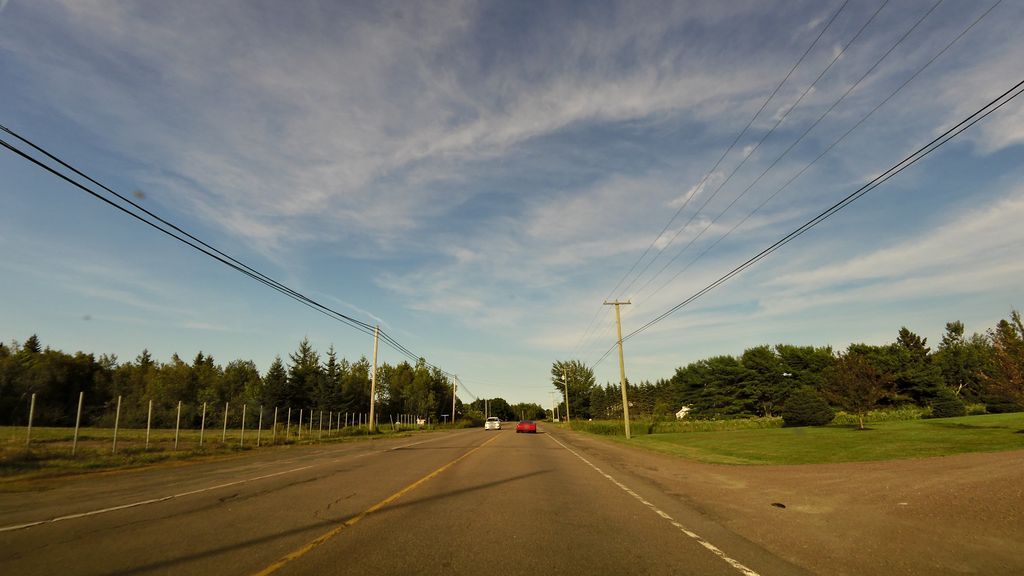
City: charlottetown